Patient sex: M
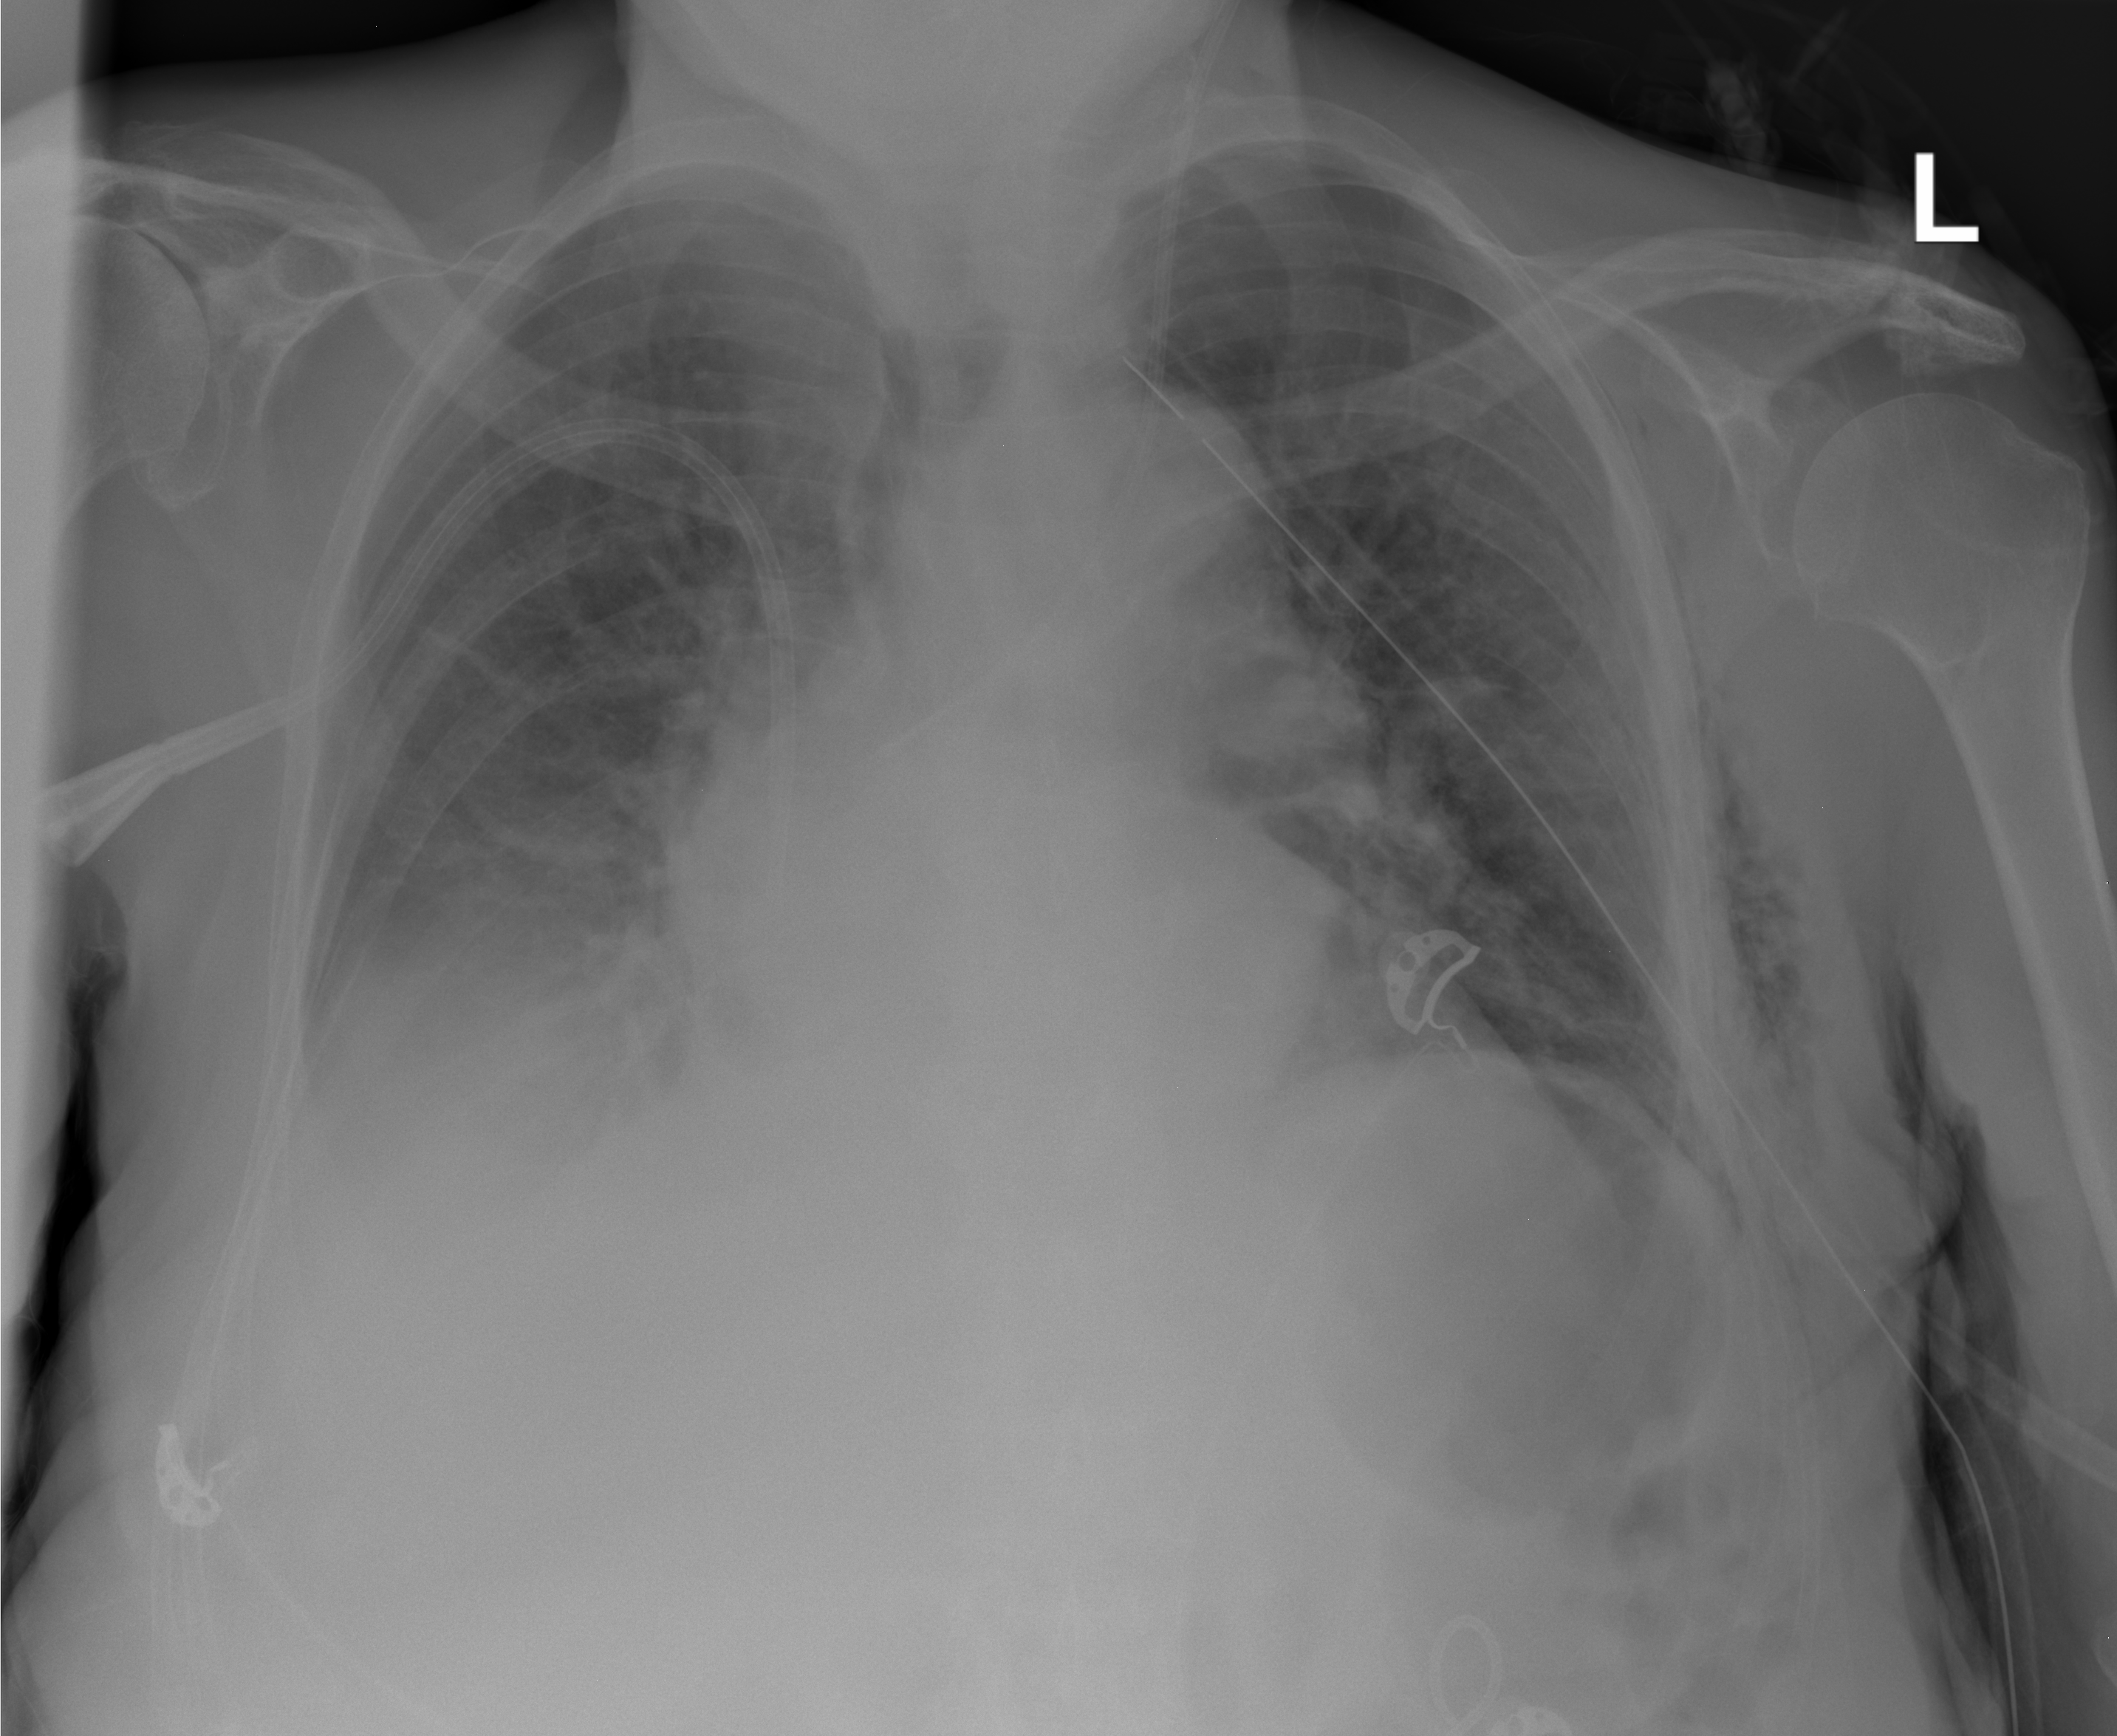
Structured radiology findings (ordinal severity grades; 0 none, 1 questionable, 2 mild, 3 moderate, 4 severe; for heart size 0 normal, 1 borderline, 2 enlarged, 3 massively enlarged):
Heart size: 1
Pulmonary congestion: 2
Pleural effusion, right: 2
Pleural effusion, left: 0
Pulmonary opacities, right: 0
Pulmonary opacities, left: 0
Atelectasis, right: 2
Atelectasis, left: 2